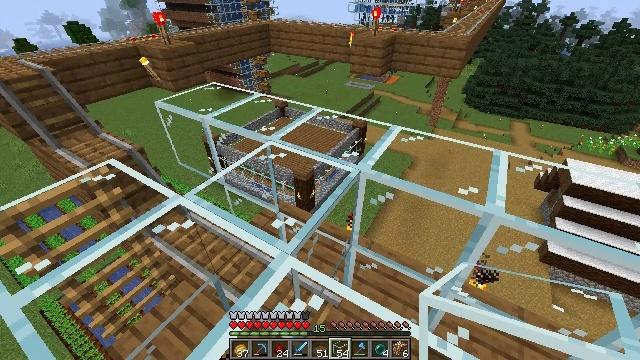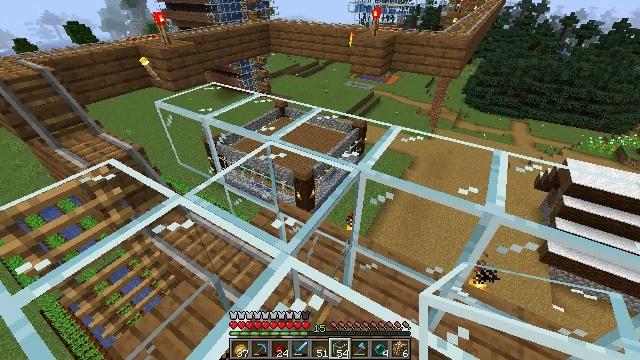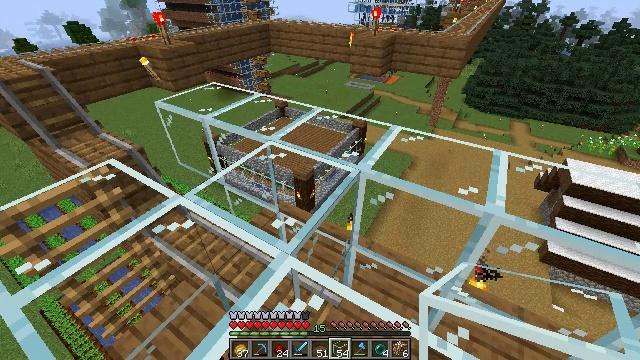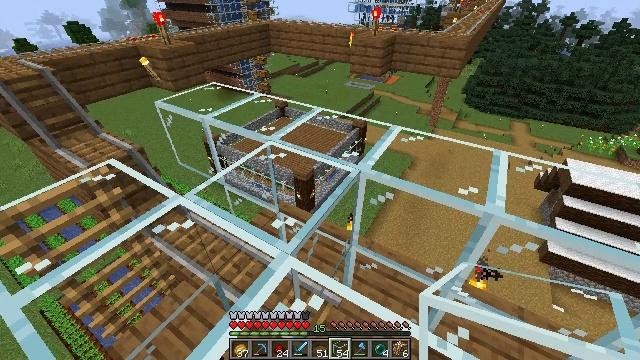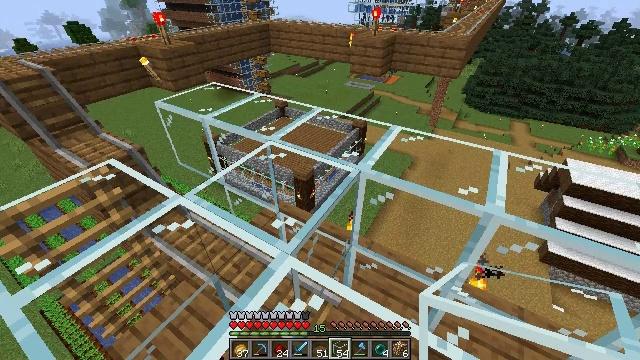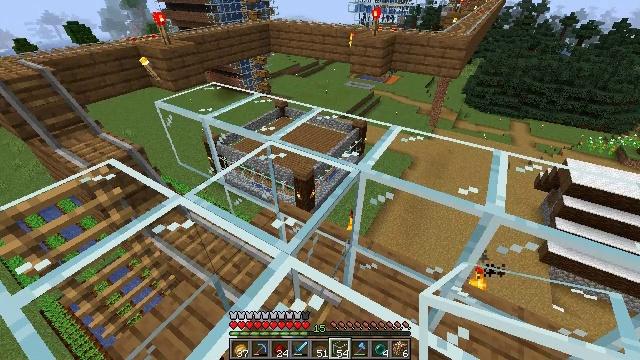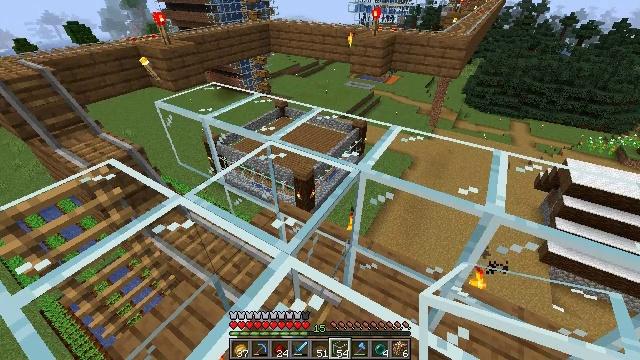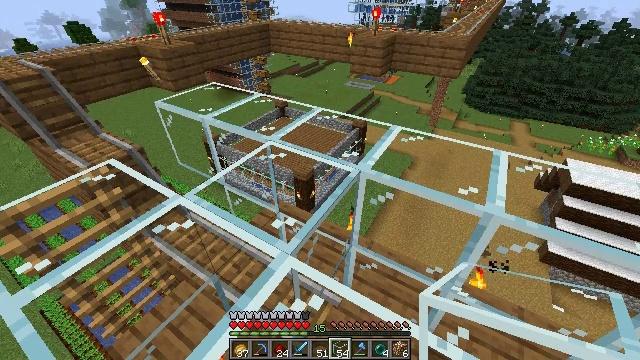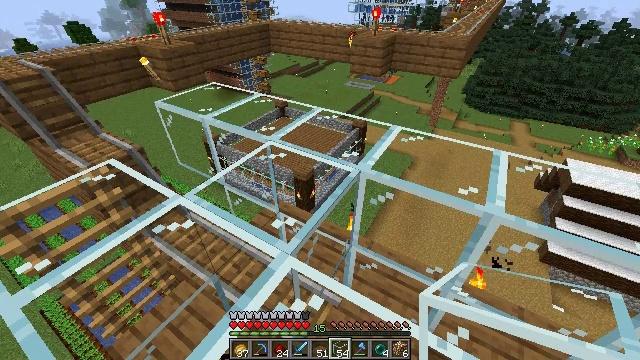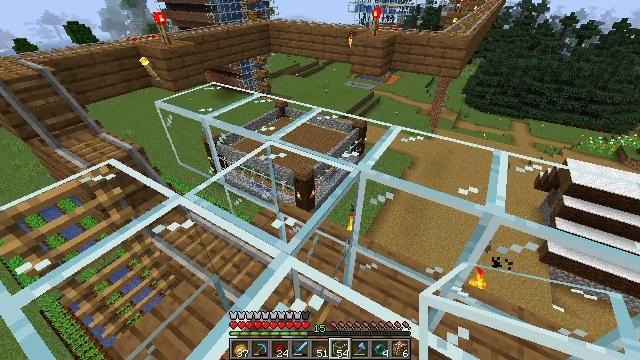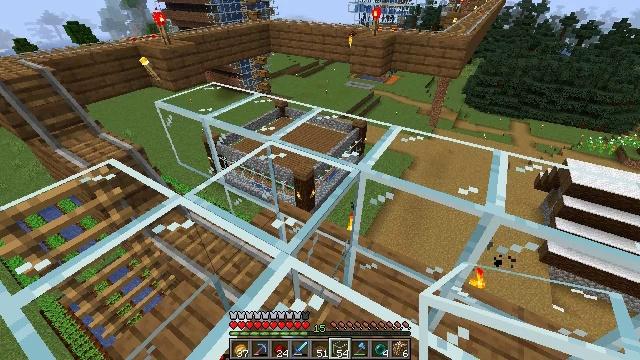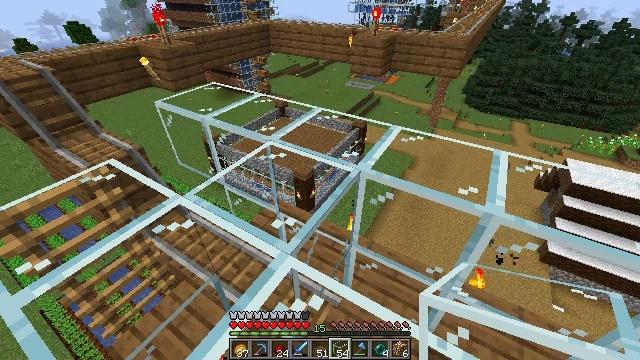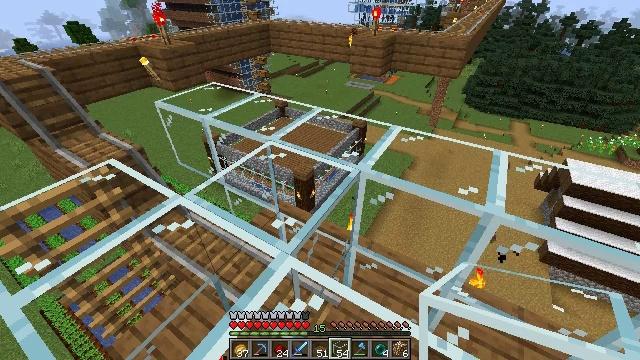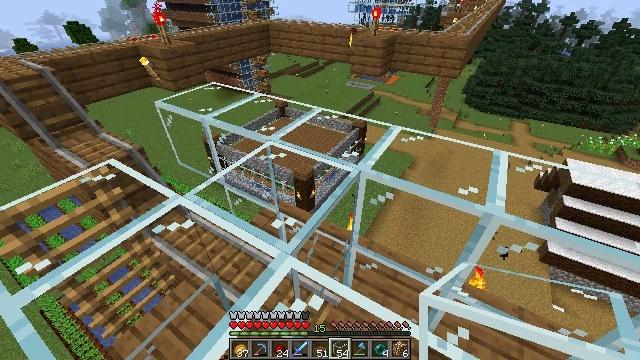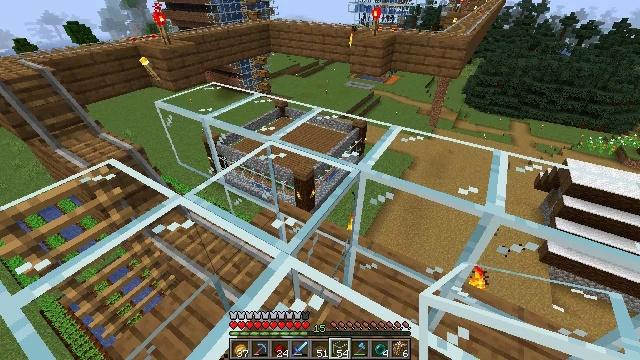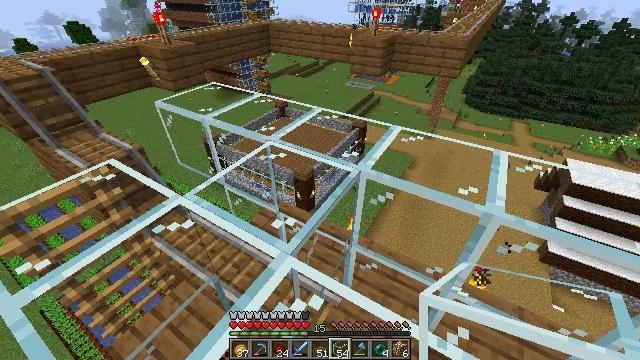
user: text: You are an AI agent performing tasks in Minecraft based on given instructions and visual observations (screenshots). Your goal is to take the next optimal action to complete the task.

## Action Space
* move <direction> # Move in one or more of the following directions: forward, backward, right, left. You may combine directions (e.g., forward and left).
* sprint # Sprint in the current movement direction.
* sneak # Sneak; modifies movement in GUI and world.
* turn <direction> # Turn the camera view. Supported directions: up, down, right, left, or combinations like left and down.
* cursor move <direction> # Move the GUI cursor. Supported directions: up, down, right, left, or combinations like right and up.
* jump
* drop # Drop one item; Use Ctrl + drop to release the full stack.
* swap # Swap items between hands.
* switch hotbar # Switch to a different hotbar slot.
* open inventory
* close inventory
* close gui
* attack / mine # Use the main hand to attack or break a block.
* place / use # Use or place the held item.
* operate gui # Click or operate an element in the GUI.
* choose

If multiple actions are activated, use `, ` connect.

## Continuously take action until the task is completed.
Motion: motion action
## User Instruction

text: Mine the glass to clear the view.
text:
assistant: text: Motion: sneak
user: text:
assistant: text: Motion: sneak
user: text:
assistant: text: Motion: sneak
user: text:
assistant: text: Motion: sneak
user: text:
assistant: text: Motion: sneak
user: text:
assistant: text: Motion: sneak
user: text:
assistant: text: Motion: sneak
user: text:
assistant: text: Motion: sneak
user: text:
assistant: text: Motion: sneak
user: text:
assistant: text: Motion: sneak
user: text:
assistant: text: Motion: sneak
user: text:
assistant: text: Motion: sneak
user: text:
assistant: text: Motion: sneak
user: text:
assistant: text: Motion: sneak
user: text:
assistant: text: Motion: sneak
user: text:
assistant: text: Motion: sneak
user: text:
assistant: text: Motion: sneak
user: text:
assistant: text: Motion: sneak
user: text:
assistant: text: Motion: sneak
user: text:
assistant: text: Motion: sneak
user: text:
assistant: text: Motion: sneak
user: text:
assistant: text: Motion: sneak
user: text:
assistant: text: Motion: sneak
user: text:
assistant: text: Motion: sneak
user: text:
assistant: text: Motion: sneak
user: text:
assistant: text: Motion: sneak
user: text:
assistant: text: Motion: sneak
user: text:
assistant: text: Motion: sneak
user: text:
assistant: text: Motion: sneak
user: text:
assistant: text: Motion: sneak